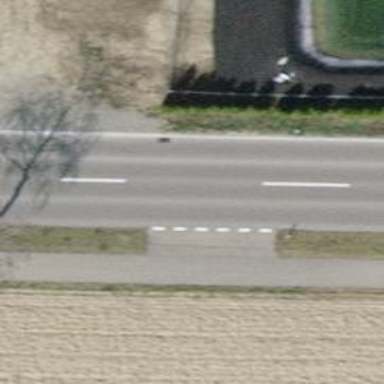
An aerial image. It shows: Asphalt cycleway.